Question: Somebody have any idea how i set image at center tab?
I tryed to change my xml but not worked.
Below my xml:
'''
<?xml version="1.0" encoding="utf-8"?>
<TabHost xmlns:android="http://schemas.android.com/apk/res/android"
android:id="@android:id/tabhost"
android:layout_width="fill_parent"
android:layout_height="fill_parent">
<RelativeLayout
android:orientation="vertical"
android:layout_width="fill_parent"
android:layout_height="fill_parent">
<FrameLayout
android:id="@android:id/tabcontent"
android:layout_width="fill_parent"
android:layout_height="fill_parent"/>
<TabWidget
android:id="@android:id/tabs"
android:layout_width="match_parent"
android:layout_height="wrap_content"
android:layout_alignParentBottom="true"/>
</RelativeLayout>
</TabHost>
'''
Below my code Activity:
'''
@SuppressWarnings("deprecation")
final
TabHost tabHost = getTabHost();
// Tab 1
TabSpec aba1spec = tabHost.newTabSpec("Tab 1");
// setting Title and Icon for the Tab
tabHost.getTabWidget().setStripEnabled(false);
aba1spec.setIndicator("",getResources().getDrawable(R.drawable.tab1));
Intent tab1 = new Intent(this, tab1.class);
aba1spec.setContent(tab1);
// Adding all TabSpec to TabHost
tabHost.addTab(aba1spec); // Adding tab1
'''
Image:

Thanks a lot.
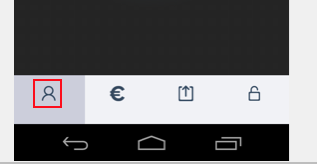
Answer: 1)- Create a layout file with name my_xml.xml or any name you like.
In report_tabs use this code.
'''
<LinearLayout xmlns:android="http://schemas.android.com/apk/res/android"
android:id="@+id/layout_tabsLayout"
android:layout_width="wrap_content"
android:layout_height="wrap_content"
android:background="@drawable/btn_selector"
android:gravity="center"
android:orientation="vertical"
>
<ImageView
android:id="@+id/img_icon"
android:layout_width="wrap_content"
android:layout_height="wrap_content"
android:layout_gravity="center"
android:layout_marginTop="3dp"
/>
</LinearLayout>
'''
2)- And use below code in your activity.
'''
Intent intent;
tabhost = getTabHost();
TabHost.TabSpec tabspec;
intent = new Intent().setClass(getApplicationContext(),xxxxx.class);
tabspec = tabhost.newTabSpec("First");
view = LayoutInflater.from(this).inflate(R.layout.report_tabs,
tabhost.getTabWidget(), false);
imgtabF = (ImageView) view.findViewById(R.id.img_icon);
imgtabF.setBackgroundResource(R.drawable.tab_icon_selector);
tabspec.setIndicator(view);
tabspec.setContent(intent);
tabhost.addTab(tabspec);
'''
3)- Create a file with name tab_icon_selector in drawable for changing the icon on tab click like this:-
'''
<?xml version="1.0" encoding="utf-8"?>
<selector xmlns:android="http://schemas.android.com/apk/res/android">
<!-- Non focused states -->
<item android:state_focused="false" android:state_selected="false"
android:state_pressed="false" android:drawable="@drawable/medical_icon_unselect"
/>
<item android:state_focused="false" android:state_selected="true"
android:state_pressed="false" android:drawable="@drawable/medical_icon_sel" />
<!-- Focused states -->
<item android:state_focused="true" android:state_selected="false"
android:state_pressed="false" android:drawable="@drawable/medical_icon_sel" />
<item android:state_focused="true" android:state_selected="true"
android:state_pressed="false" android:drawable="@drawable/medical_icon_sel" />
<!-- Pressed -->
<item android:state_pressed="true" android:drawable="@android:color/transparent"/>
</selector>
'''
Now you can create your custom Tab bar and your image icon will be in center of the tab.
<URL> :